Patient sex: F
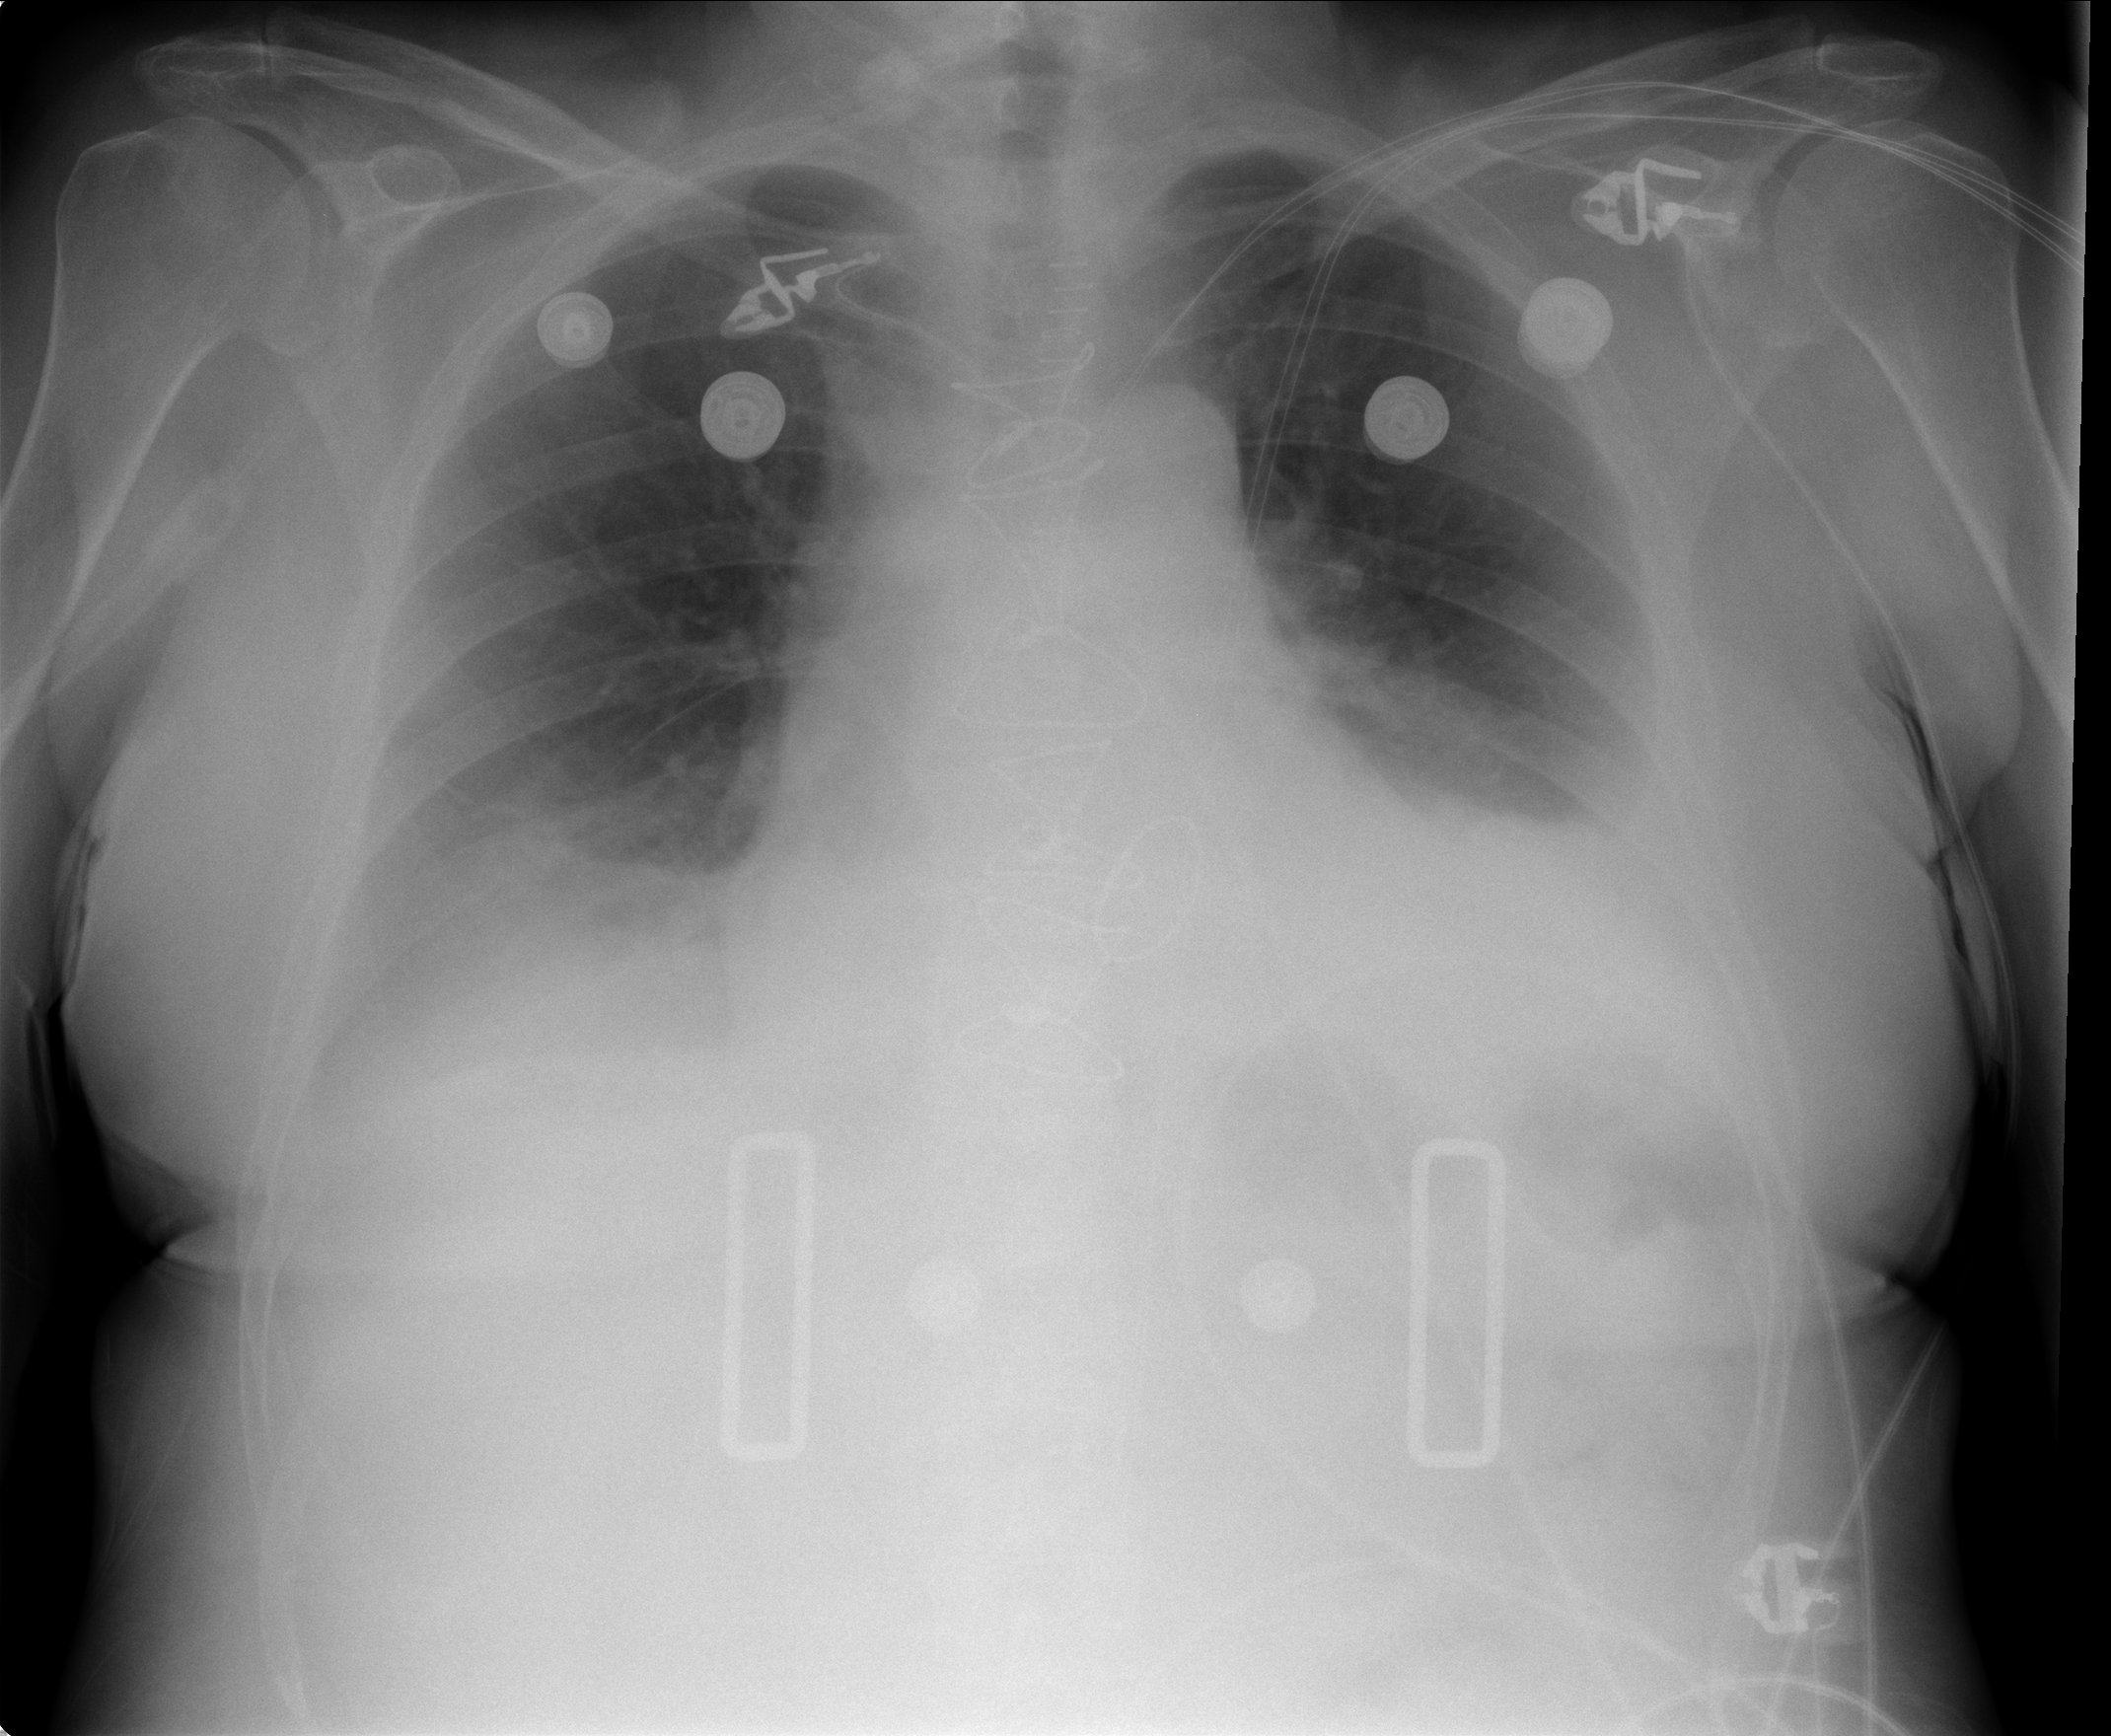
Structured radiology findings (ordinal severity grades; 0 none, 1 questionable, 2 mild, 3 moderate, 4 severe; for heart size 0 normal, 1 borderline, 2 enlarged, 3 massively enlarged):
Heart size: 0
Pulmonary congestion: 2
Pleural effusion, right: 3
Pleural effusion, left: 3
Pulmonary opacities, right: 0
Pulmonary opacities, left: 0
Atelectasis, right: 2
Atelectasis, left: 2